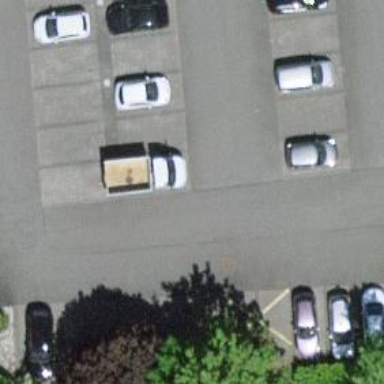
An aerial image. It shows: Parking aisle designated as service road.